«Черный ящик» содержит катушку, резистор и конденсатор и имеет три вывода. При его исследовании были получены следующие результаты. В схеме, изображенной на рисунке а, амперметр показал $I_1 = 0.1~ А$ при частоте генератора $v_1 = 1000 ~Гц$, а ток через него отставал от входного напряжения на $\pi/6$. Частоту генератора уменьшили в $100$ раз, при этом ток возрос менее чем в $2$ раза. Частоту генератора вернули к прежнему значению, а вместо амперметра подключили вольтметр, как показано на рисунке б. Он показал $U_1=20 ~В$, а сдвиг фаз между напряжением на вольтметре и входным напряжением опять составил по величине $\pi/6$.
Найдите по этим данным параметры элементов «черного ящика».
Во сколько раз нужно изменить частоту генератора, чтобы в схеме на рисунке б сдвиг фаз составил $\pi/2$? Измерительные приборы можно считать идеальными. Напряжение на выходе генератора неизменно, его внутреннее сопротивление пренебрежимо мало.
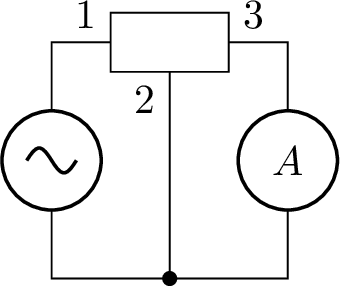
Найдите по этим данным параметры элементов «черного ящика».

Во сколько раз нужно изменить частоту генератора, чтобы в схеме на рисунке б сдвиг фаз составил $\pi/2$?
Темы:
T, Электричество, Конденсатор, Всероссийские, Переменный ток, Черный ящик, Амперметр